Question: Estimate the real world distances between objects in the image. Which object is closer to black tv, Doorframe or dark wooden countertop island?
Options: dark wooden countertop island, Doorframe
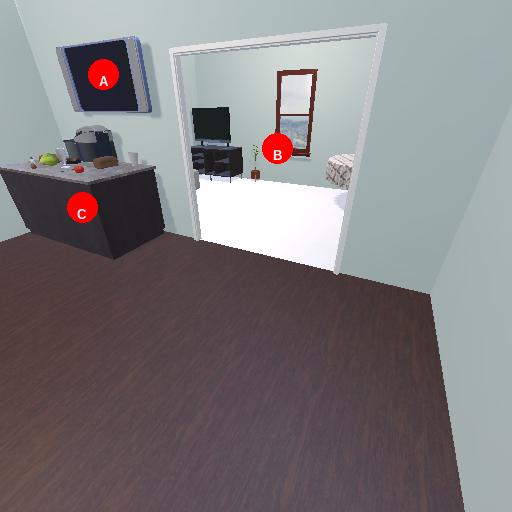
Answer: dark wooden countertop island